Question: I'm trying to communicating with an arduino that has sensors.
So i have an object called motherboard who has sensors and each sensor has metric which may have threshold and/or polling which has a methode called getValue that sends data to the arduino and returns data with a promise. The problem is that if i async the sensors to get their values all sensors get the same value.
I don't know why this is happening. I only have programmed with javascript for 1 year and with angular for 5 months. I checked the post <URL> but i checked my code and i did the something that was suggested in the post.
The communicate method is inside a service.
Can anyone help?
tl;dr :
send data to arduino get data back in a promise.
Metric A and B get the same promise.
The component polling also gets the promise of threshold. (metric has threshold and polling)
Me

communication.service.ts
'''
communicate(cmd: string, serialPort: SerialPort, expectedResponse: string, notExpectedResponse){
const parser = serialPort.pipe(new Delimiter({delimiter: '
'}));
return new Promise((resolve, reject) => {
serialPort.write(cmd, () => {
console.log('message written');
parser.on('data', data => {
const dataString = data.toString();
if (dataString != null && dataString.includes(expectedResponse)) {
let responseRemoved = dataString.replace(expectedResponse + ' ', '');
resolve(responseRemoved);
} else {
let response;
if (dataString != null && dataString.includes(notExpectedResponse)) {
response = dataString.replace(notExpectedResponse + ' ', '');
}
reject(response);
}
});
setTimeout(() => {
reject('');
}, this.timeOutTime);
});
});
}
'''
threshold.component.ts
'''
private getValuesThreshold(): void{
console.log(this.metricId);
this.motherboardInUse.getValues(this.metricId, GlobalVariableCMD.GET_THRESHOLD_VALUES,
GlobalVariableResponse.GET_THRESHOLD_VALUES, GlobalVariableResponse.GET_THRESHOLD_VALUES).then(data => {
let dataString = data.toString();
if(dataString){
console.log(dataString);
let responseSplit = dataString.toString().split(' ');
let minimumValue = parseInt(responseSplit[1]);
let maximumValue = parseInt(responseSplit[2]);
minimumValue < this.floor ? this.minimumThreshold = this.floor : this.minimumThreshold = minimumValue;
maximumValue > this.ceil ? this.maximumThreshold = this.ceil : this.maximumThreshold = 90;
this.enabled = responseSplit[0].includes('1');
console.log(this.minimumThreshold);
console.log(this.maximumThreshold);
console.log(this.enabled);
}
}).catch(err => {
let errString = err.toString();
if(errString){
console.log(errString);
}
});
}
'''
motherboard.component.ts
'''
getValuesThreshold(metricId: string, ATcmd: string, expectedResponse: string, notExpectedResponse: string) {
let command = this.communicateBuilder.BuildCommandGetMetricValue(ATcmd, this.usedSensorId, metricId);
console.log('motherboard get values' + command);
let responseOk = this.commandBuilderService.respondsSuccess(expectedResponse);
let responseNotOk = this.commandBuilderService.respondsFail(notExpectedResponse);
return this.communicateService.communicate(command, this.motherboard.serialPort, responseOk, responseNotOk);
}
'''
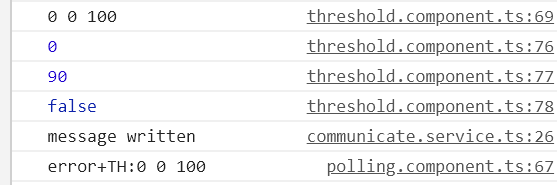
Answer: The problem was sending async data with serialport.
Serialport node had no way of knowing what response was linked to what data that was send.
So it acted on the first response it got and returned that.
Only way to solve this was to ask them sync.